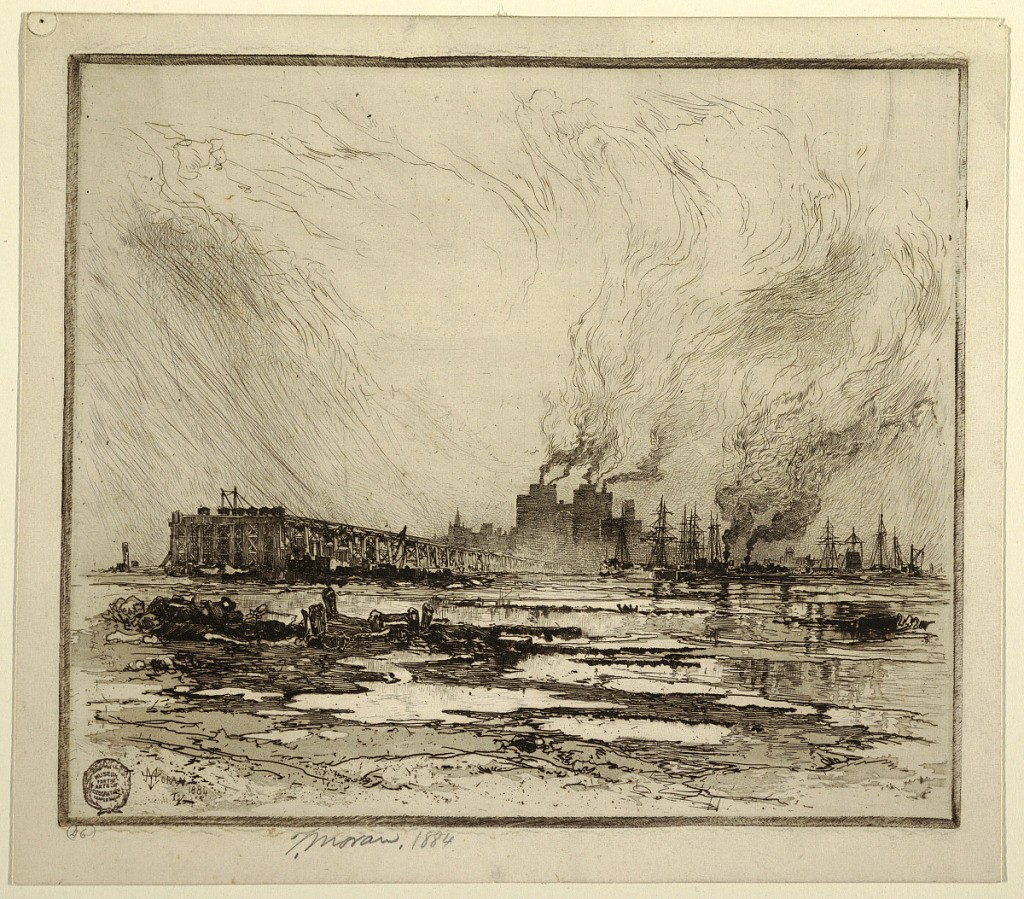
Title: Communipaw, New Jersey
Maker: Thomas Moran, American, b. Britain, 1837–1926
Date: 1884
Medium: Etching on paper
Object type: Print
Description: Horizontal view of a factory and other buildings across the Jersey Flats.  In the middle ground is a loading dock at left and ships and locomotives at right.